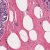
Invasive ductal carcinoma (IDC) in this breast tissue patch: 1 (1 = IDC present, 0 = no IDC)